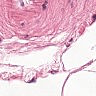
Metastatic tissue present: no